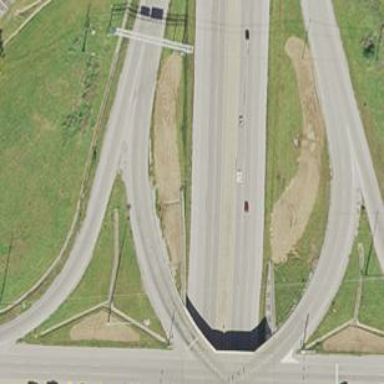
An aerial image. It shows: Trunk link highway.